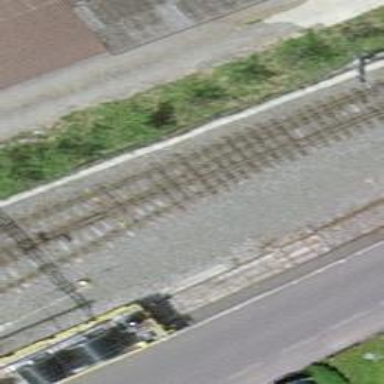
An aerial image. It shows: Single-track railway siding with electrified contact lines.